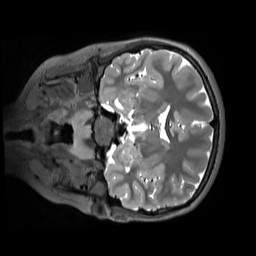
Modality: T2w
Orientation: coronal
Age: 10
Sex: male
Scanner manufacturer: siemens
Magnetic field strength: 3 T
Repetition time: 3.2 s
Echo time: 0.408 s